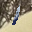
Label: 1